Question: Hi guys I want to put this part of my website with full width with CSS but I can't find a code that works in that part and I don't understand why.

What can I do to make this picture full width?
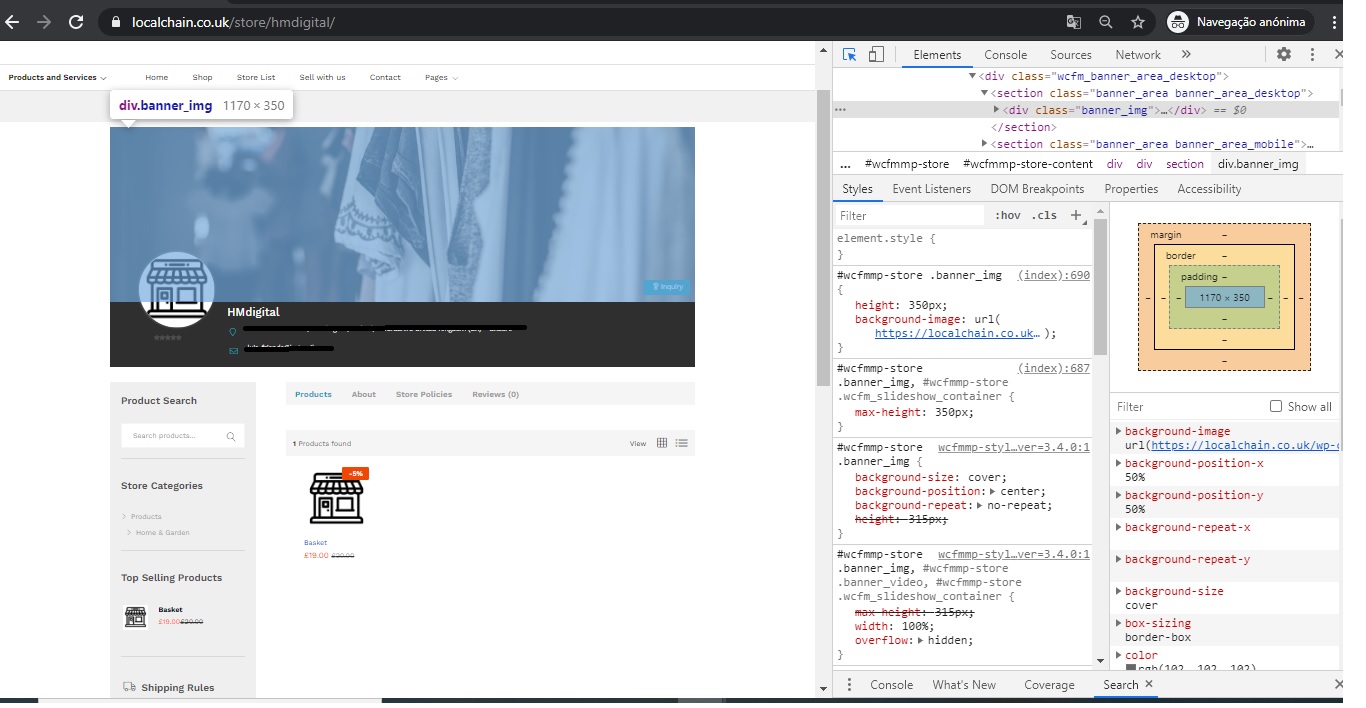
Answer: Add this style
'''
.banner_img {
width: 100vw !important;
margin-left: calc(-50vw + 50%);
}
'''